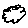
Label: cloud